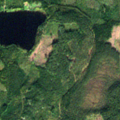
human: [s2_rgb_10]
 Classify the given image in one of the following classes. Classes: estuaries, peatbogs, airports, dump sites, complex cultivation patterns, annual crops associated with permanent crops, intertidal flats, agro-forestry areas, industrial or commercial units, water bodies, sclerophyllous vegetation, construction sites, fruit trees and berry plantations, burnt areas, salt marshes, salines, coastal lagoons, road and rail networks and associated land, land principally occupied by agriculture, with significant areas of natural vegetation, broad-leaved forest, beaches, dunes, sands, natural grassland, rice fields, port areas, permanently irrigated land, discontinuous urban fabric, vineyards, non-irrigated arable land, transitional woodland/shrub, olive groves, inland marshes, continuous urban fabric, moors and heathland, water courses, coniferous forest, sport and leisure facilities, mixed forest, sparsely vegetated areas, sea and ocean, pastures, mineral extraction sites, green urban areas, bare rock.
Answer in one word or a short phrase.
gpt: coniferous forest, transitional woodland/shrub